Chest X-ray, PA view. Patient: 54 years old, sex M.
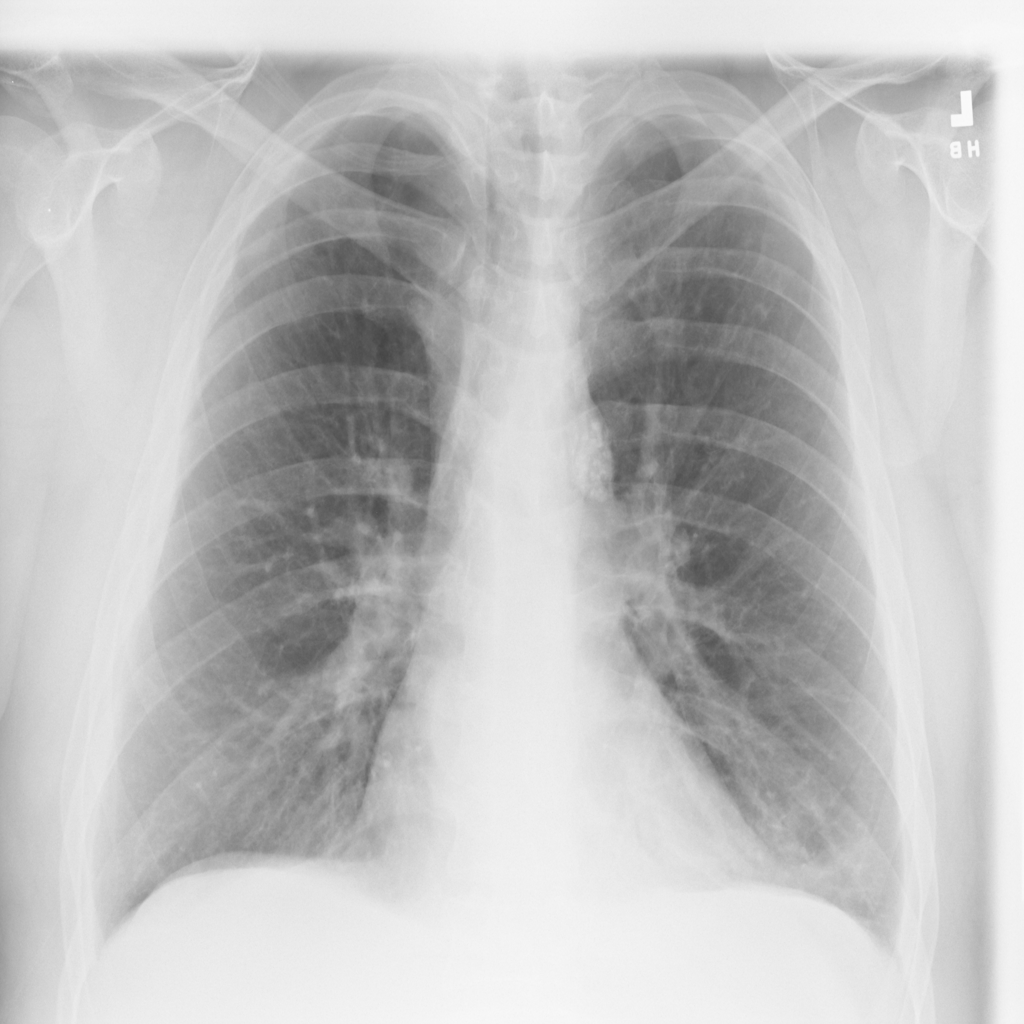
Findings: Effusion